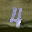
Label: 4